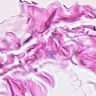
Metastatic tissue present: no